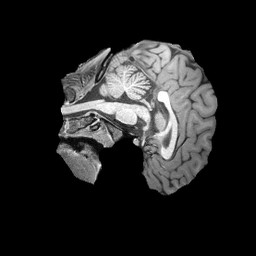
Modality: T1w
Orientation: sagittal
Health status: healthy